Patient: sex F, age 55
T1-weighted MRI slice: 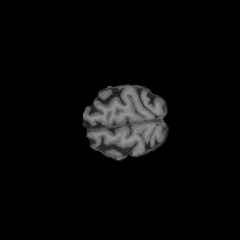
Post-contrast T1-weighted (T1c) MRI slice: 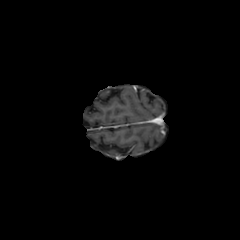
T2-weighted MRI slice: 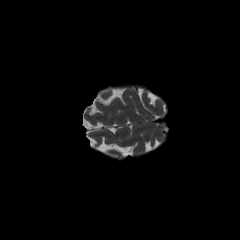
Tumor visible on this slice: no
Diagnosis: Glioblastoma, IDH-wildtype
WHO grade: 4